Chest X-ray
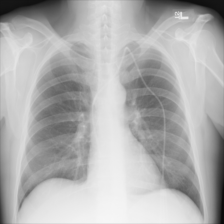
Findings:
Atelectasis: negative
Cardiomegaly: negative
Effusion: negative
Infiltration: negative
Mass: negative
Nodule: negative
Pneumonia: negative
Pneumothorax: negative
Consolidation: negative
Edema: negative
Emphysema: negative
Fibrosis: negative
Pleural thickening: negative
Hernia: negative